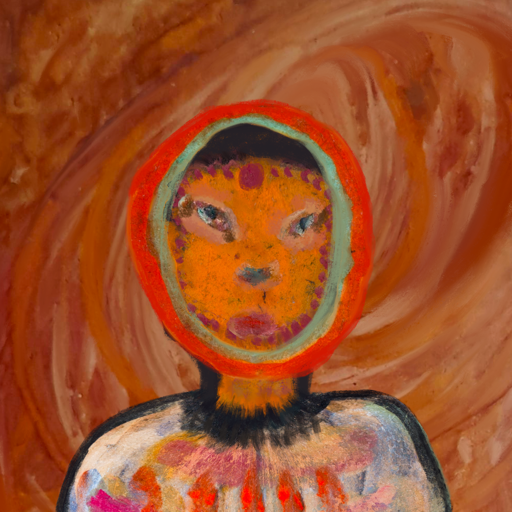
Background: Pious_Lady, Head And Neck Front: Doll, Face Front: Boggyland, Bust: Childish, Hair Front: Sisters, Head Accessory: Blank, Second Necklace: Blank, Necklace: In_The_Sun, Baby: Blank